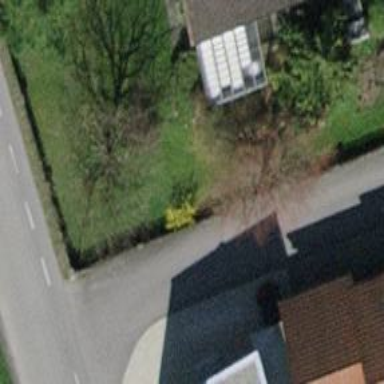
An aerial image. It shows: Garden with deciduous broadleaved trees.